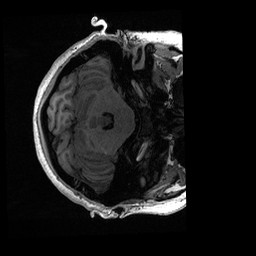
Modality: T1w
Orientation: axial
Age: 18
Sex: female
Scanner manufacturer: ge
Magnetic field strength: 3 T
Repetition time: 0.006952 s
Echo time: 0.00292 s